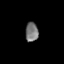
Tissue: skin
Cell type: Fibroblasts
Senescence score: 0.7192
Nuclear area (px): 245
Mean DAPI intensity: 117.278